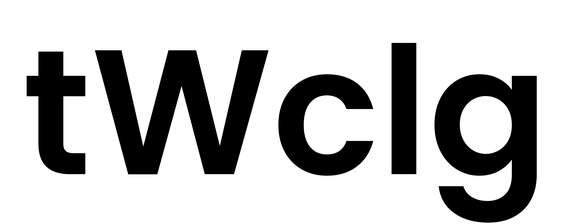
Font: Poppins-SemiBold